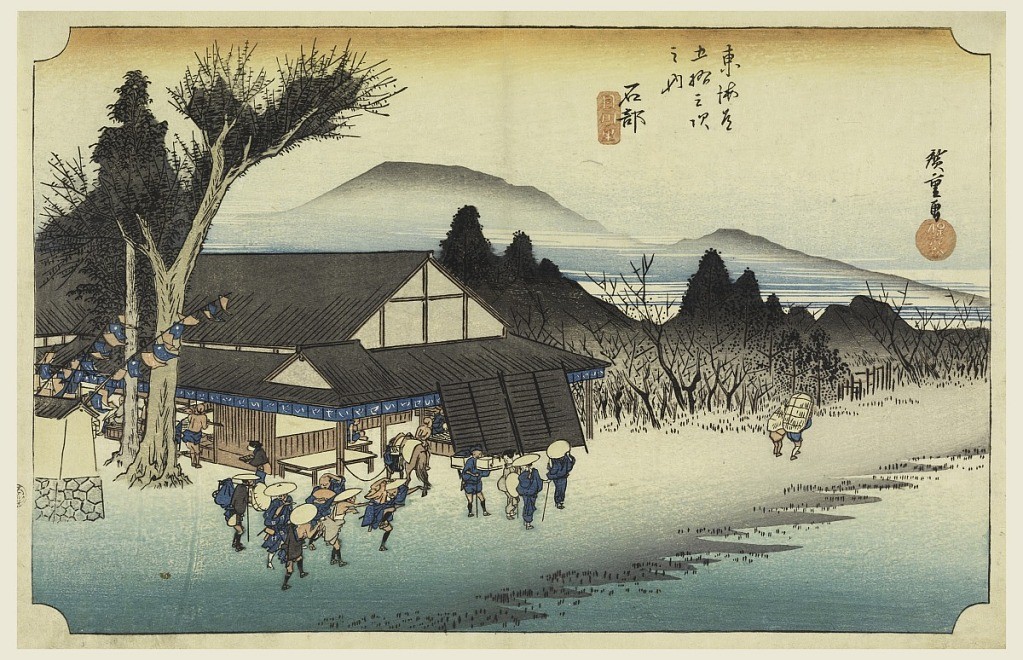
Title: Ishibe (Megawa Sato), in The Fifty-Three Stations of the Tokaido Road (Tokaido Gojusan Tsugi-no Uchi)
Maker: Ando Hiroshige, Japanese, 1797–1858
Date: ca. 1834
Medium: Woodblock print (ukiyo-e) on mulberry paper (washi), ink with color
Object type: Print
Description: Left, large inn with groups of travelers starting along the road. Right, stream. Upper half, distant mountains rise above mist.